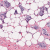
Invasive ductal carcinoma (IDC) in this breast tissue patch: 1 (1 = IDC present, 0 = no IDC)